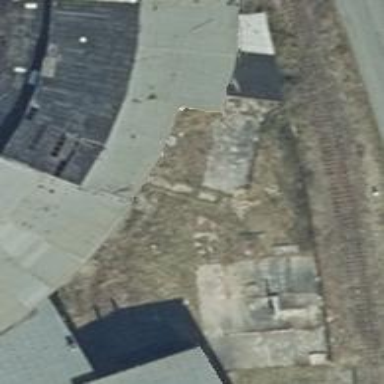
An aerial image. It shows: Railway yard used for servicing trains.